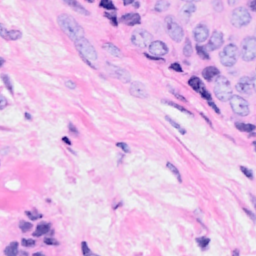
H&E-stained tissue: Breast